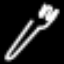
Label: fork